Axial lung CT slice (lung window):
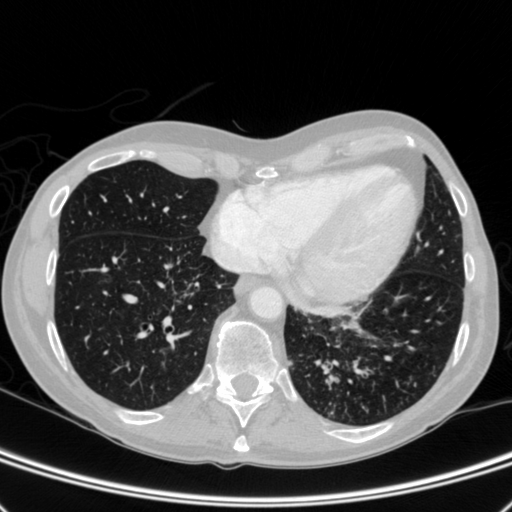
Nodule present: no